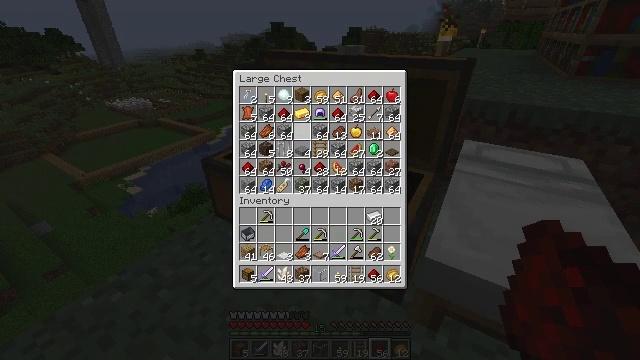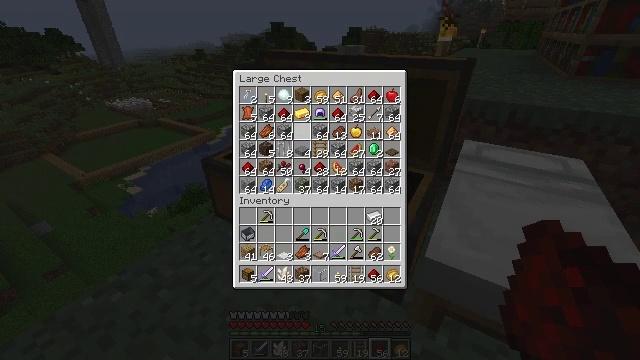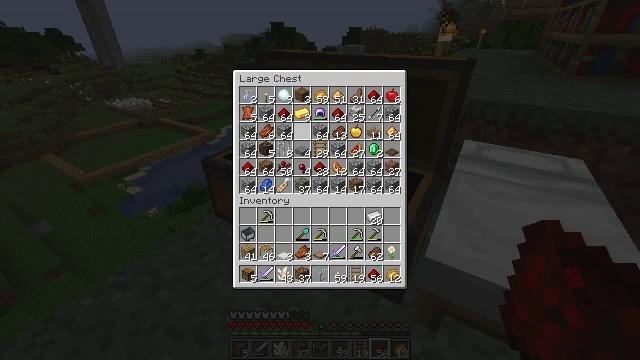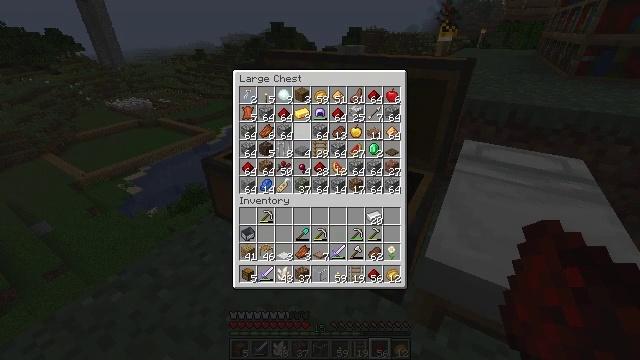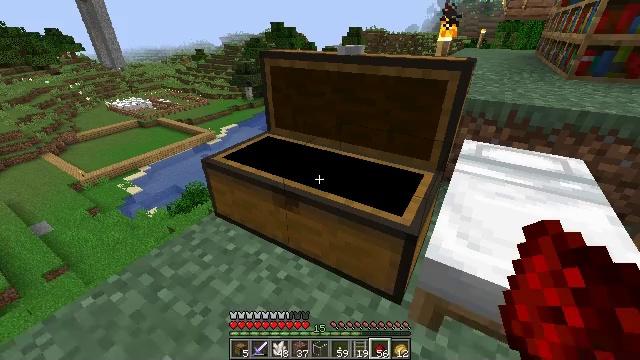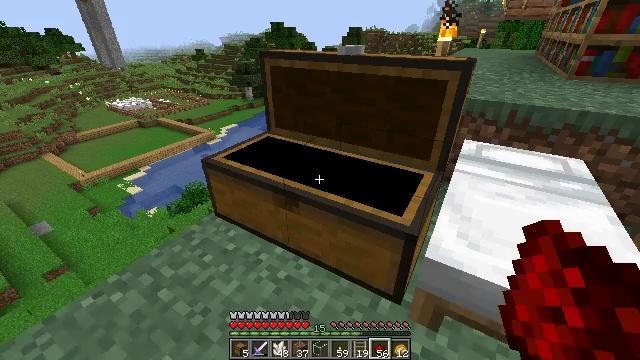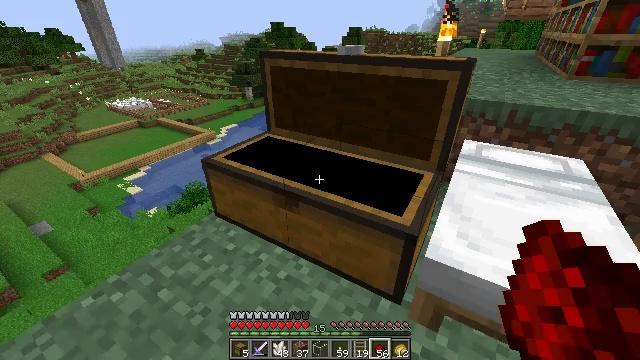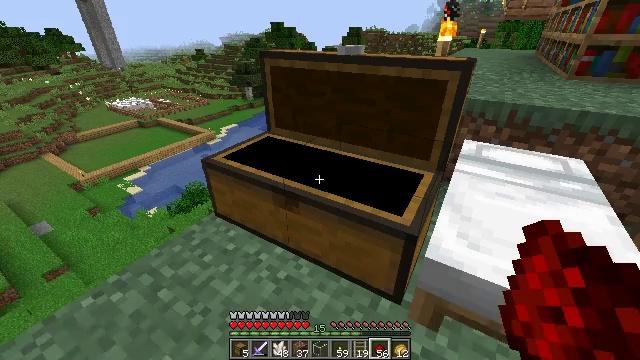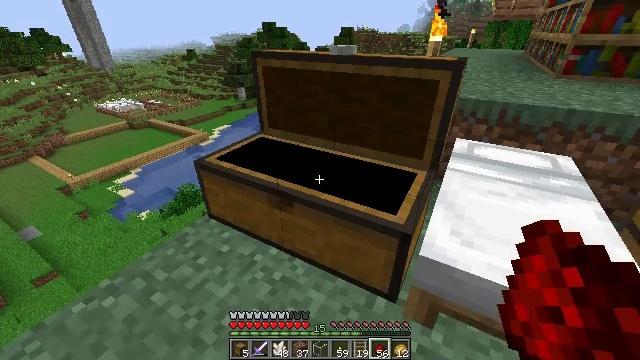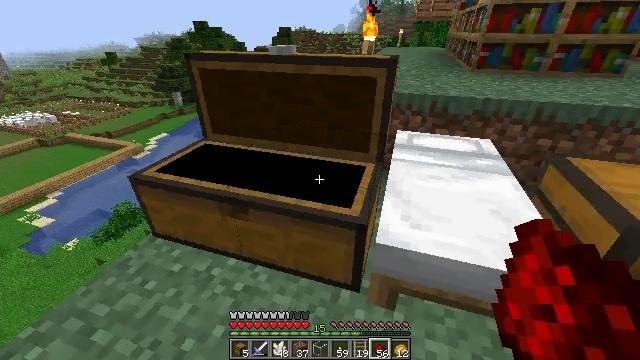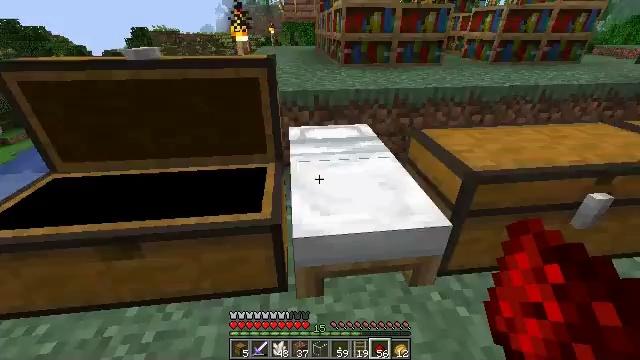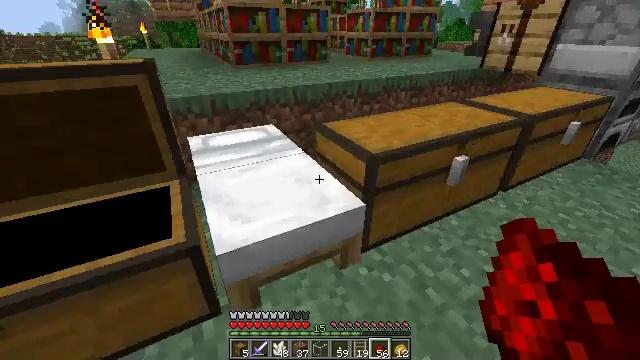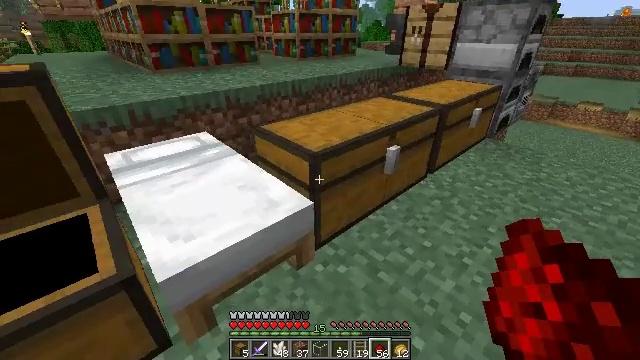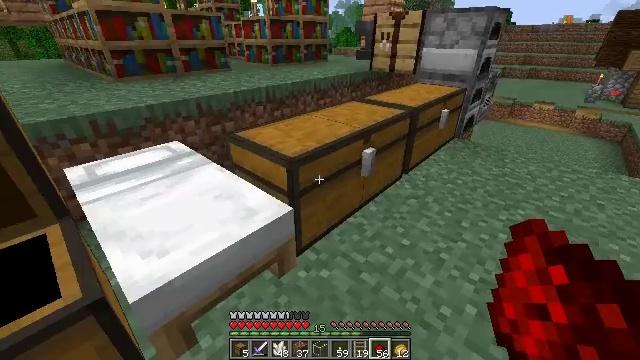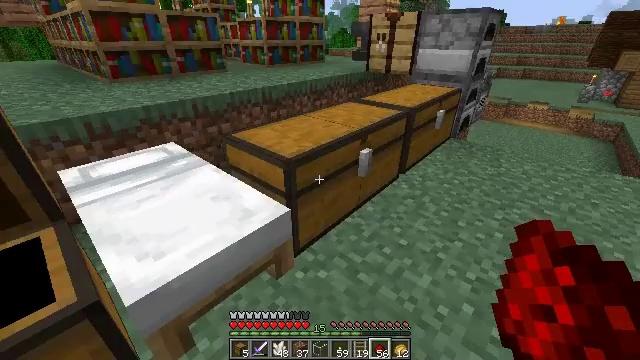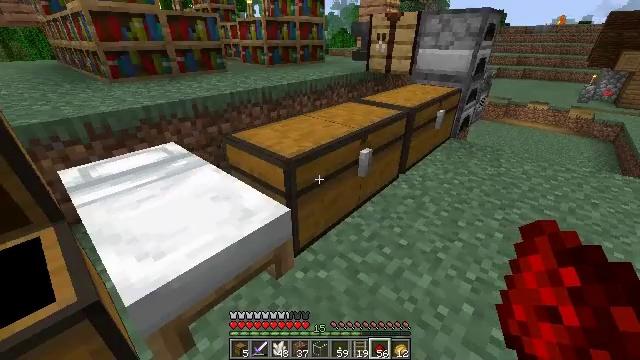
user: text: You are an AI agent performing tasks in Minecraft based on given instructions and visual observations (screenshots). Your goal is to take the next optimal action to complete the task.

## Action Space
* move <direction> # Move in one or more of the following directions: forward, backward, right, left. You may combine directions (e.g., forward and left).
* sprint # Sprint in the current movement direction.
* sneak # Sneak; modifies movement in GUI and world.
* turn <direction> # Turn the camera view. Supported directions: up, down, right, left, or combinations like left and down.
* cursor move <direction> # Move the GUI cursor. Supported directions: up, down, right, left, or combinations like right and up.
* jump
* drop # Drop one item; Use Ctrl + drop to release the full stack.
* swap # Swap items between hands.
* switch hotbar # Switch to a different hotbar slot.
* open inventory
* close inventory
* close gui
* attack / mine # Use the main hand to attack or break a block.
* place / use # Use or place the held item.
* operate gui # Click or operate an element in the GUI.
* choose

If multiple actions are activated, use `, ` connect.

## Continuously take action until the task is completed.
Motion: motion action
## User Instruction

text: Create black dye from resources.
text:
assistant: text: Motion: no_op
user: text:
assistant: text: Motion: no_op
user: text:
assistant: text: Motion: no_op
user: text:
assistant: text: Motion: no_op
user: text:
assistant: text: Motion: close gui
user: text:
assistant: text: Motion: no_op
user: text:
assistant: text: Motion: no_op
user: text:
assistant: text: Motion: turn right
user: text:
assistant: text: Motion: turn right
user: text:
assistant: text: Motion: turn right
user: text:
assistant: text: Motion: turn right
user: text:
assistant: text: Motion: turn right
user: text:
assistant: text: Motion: turn right and up
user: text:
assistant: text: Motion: no_op
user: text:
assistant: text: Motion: no_op
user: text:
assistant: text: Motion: no_op
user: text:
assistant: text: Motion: turn up
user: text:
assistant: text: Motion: move forward, turn up
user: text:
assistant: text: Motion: move forward
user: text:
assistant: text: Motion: move forward, use / place
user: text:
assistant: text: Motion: use / place
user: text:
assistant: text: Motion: use / place
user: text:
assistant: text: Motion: use / place
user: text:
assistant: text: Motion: no_op
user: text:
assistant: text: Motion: open gui
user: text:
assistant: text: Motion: no_op
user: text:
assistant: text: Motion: no_op
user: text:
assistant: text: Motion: no_op
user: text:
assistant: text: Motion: no_op
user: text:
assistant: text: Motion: no_op